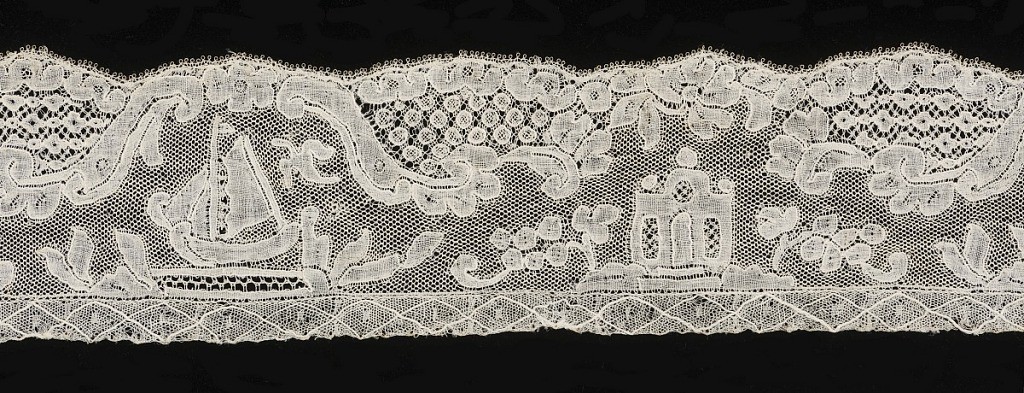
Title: Border
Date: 18th century
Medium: linen Technique: bobbin lace, Mechlin style
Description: Band with buildings and ships under an archway with vines.